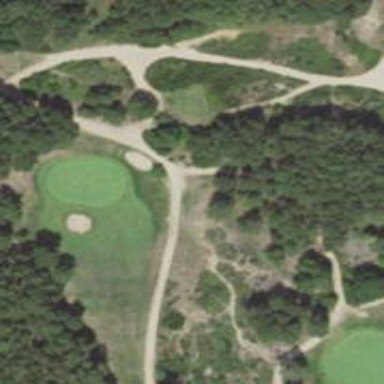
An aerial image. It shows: Path designated for golf carts.